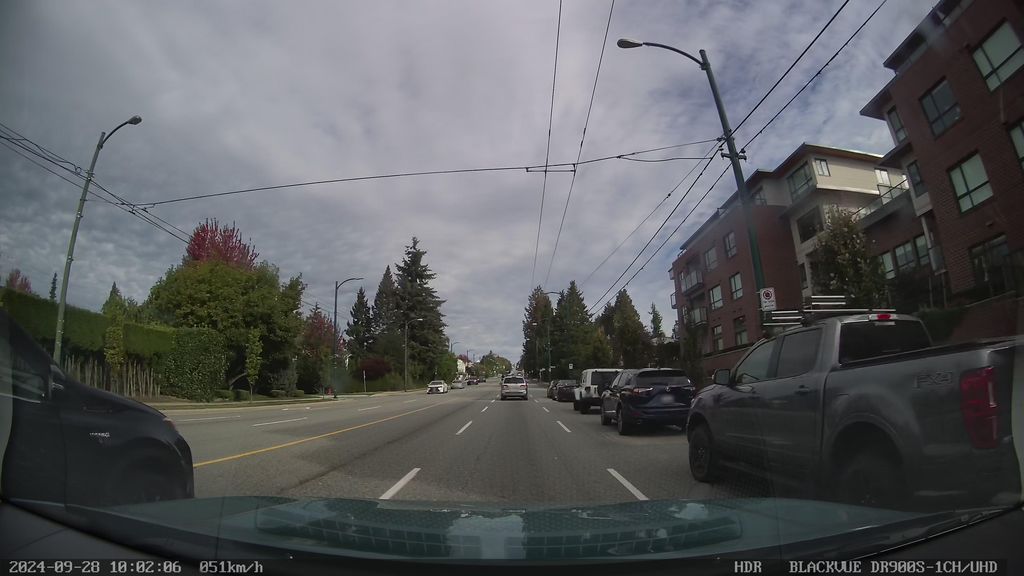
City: vancouver